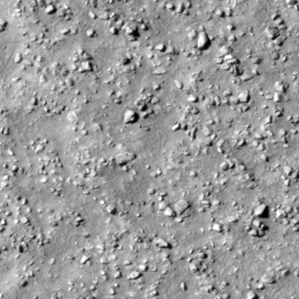
Label: non_frost